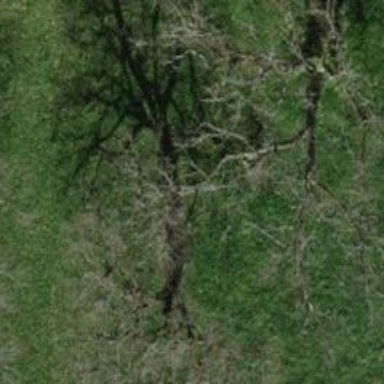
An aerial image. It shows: Single tag "natural: tree."